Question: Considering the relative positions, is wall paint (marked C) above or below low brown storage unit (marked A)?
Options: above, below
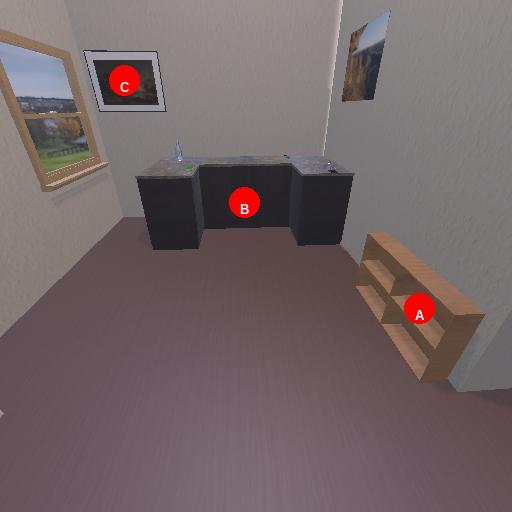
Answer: above